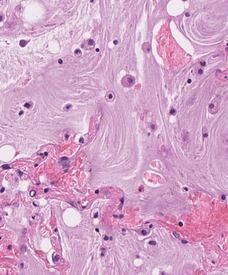
Tumor epithelial tissue: no
Tumor-associated stroma tissue: no
Normal tissue: yes